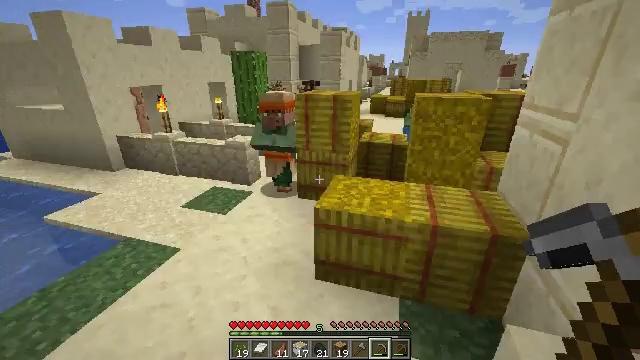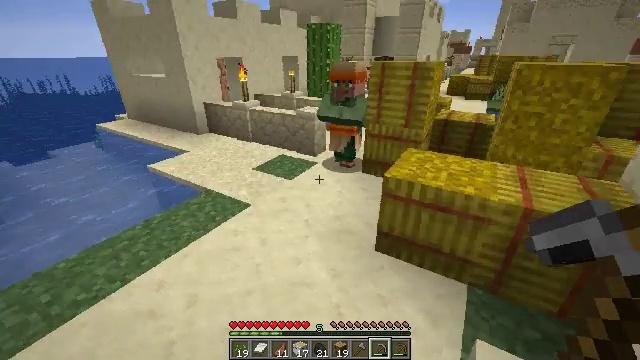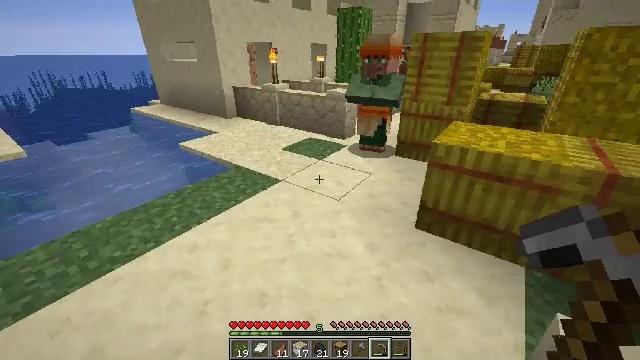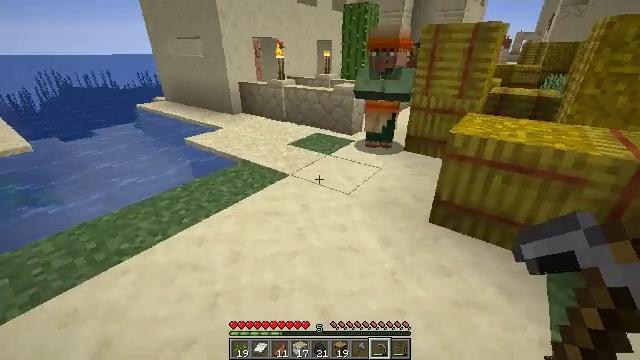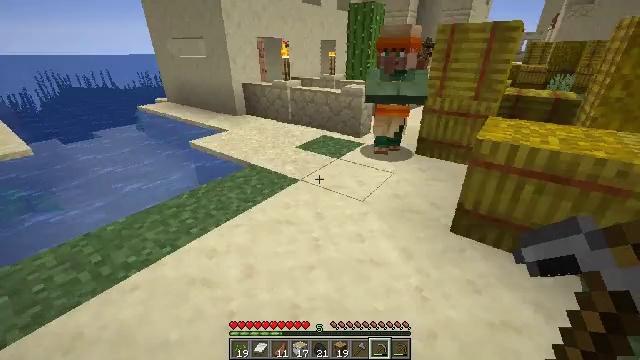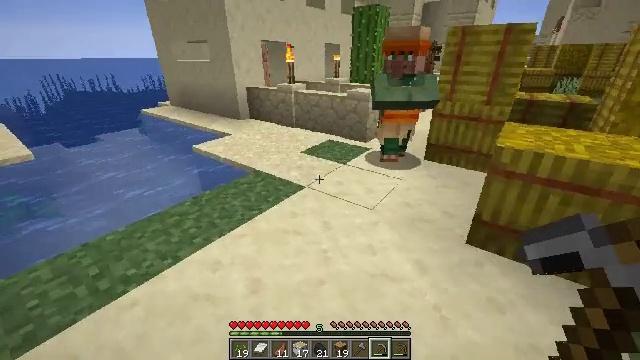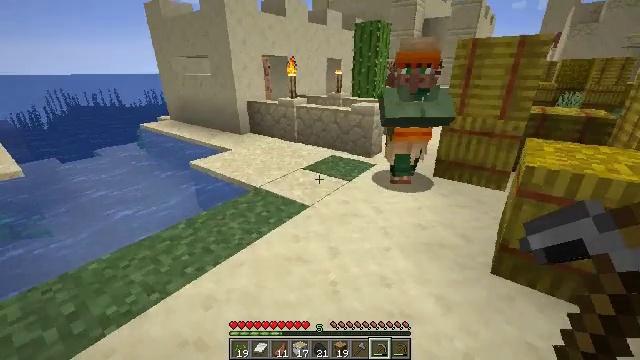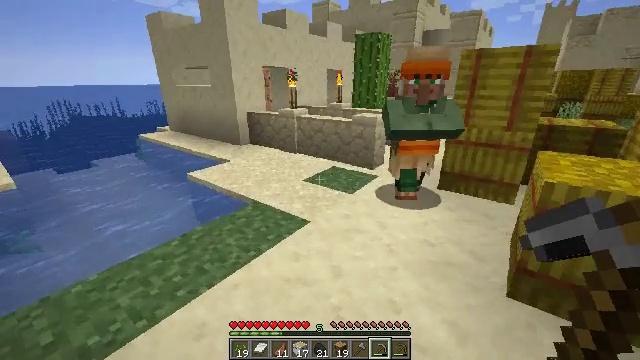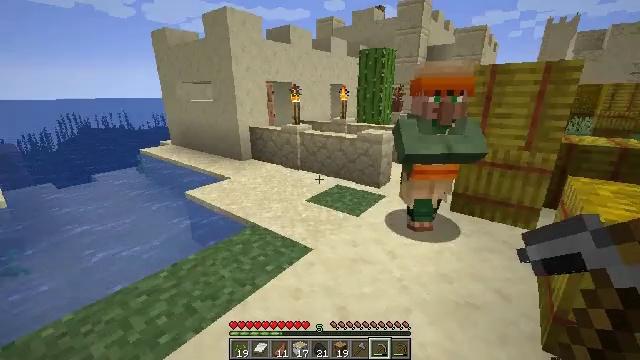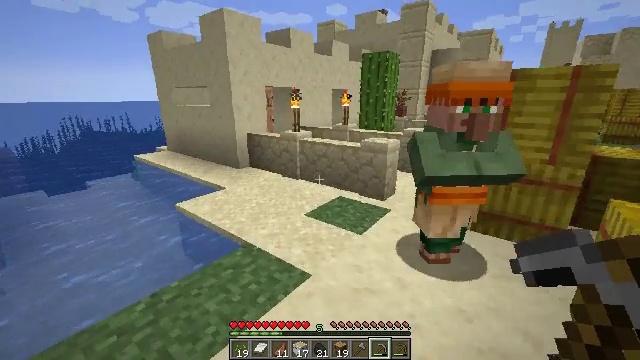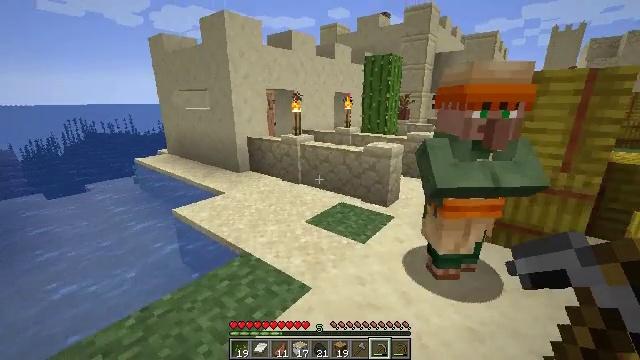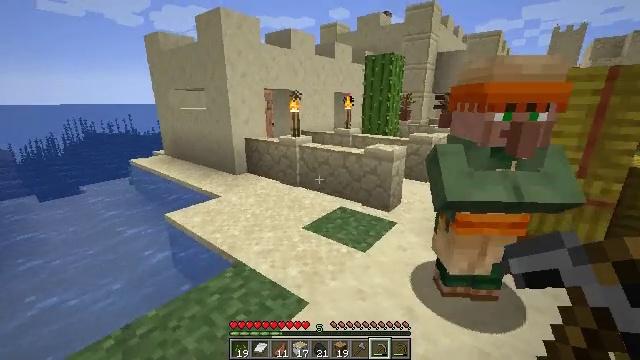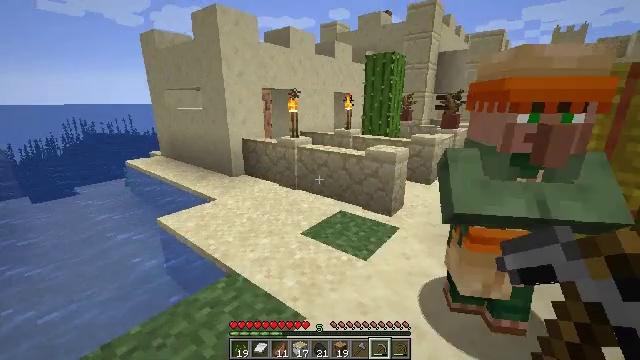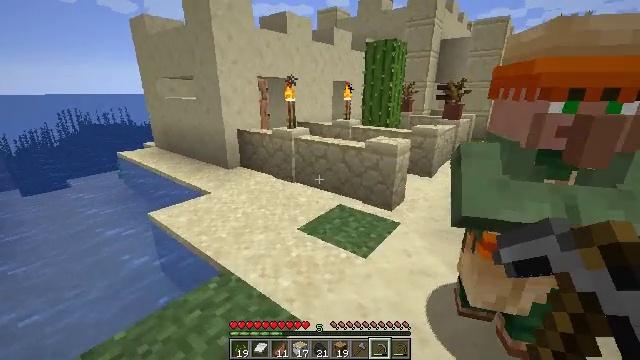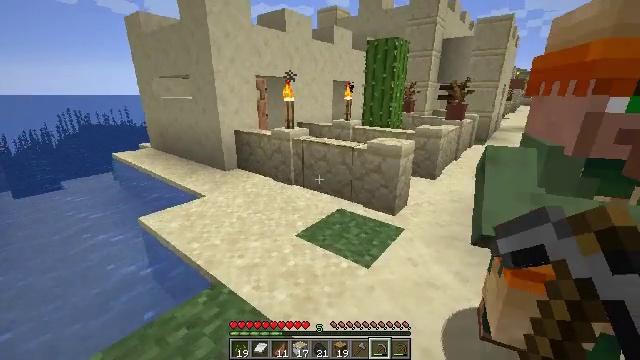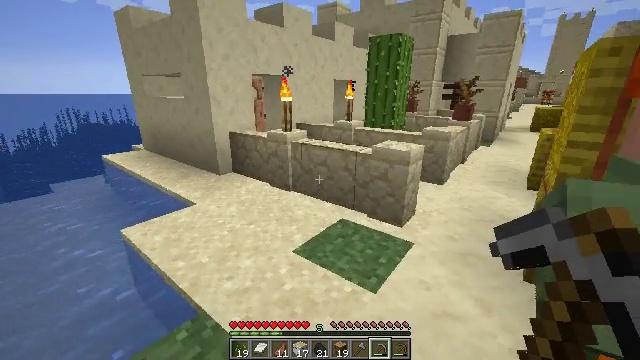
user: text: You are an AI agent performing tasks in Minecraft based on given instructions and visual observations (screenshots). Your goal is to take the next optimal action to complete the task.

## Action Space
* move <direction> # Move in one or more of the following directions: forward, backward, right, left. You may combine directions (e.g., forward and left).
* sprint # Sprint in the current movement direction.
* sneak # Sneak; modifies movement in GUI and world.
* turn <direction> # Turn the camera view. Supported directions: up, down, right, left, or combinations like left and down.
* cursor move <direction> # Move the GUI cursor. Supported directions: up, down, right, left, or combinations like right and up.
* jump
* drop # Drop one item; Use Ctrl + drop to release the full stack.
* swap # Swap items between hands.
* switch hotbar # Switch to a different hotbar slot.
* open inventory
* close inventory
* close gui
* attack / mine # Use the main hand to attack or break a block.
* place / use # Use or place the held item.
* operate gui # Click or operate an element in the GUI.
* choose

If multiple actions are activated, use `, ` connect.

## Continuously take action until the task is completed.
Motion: motion action
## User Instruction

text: Gather the blast furnace into your inventory.
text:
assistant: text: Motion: move left, turn left and down
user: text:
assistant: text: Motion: move forward and move left, turn left
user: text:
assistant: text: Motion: move forward
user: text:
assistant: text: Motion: move forward
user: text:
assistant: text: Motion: move forward
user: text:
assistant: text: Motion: move forward, turn up
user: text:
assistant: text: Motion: move forward, turn up
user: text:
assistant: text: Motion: move forward, turn up
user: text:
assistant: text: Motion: move forward
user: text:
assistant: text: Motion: move forward
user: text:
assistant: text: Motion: move forward
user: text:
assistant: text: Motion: move forward
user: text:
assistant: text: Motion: move forward, turn down
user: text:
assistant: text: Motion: move forward
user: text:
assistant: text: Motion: move forward
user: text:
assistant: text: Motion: move forward
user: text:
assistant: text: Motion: move forward
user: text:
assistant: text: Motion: move forward
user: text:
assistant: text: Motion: move forward and move right
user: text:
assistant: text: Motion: move forward and move right, turn left
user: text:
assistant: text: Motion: move forward and move right, turn up
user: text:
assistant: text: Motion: move forward and move right, turn left
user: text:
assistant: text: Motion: move forward and move right, turn left
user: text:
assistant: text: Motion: move forward and move right, turn left
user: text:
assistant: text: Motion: move forward and move right, turn left and down
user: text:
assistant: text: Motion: move forward and move right
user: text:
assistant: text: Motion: move forward and move right
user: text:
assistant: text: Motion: move forward and move right
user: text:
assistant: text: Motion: move forward and move right
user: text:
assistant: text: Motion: move forward and move right, turn left